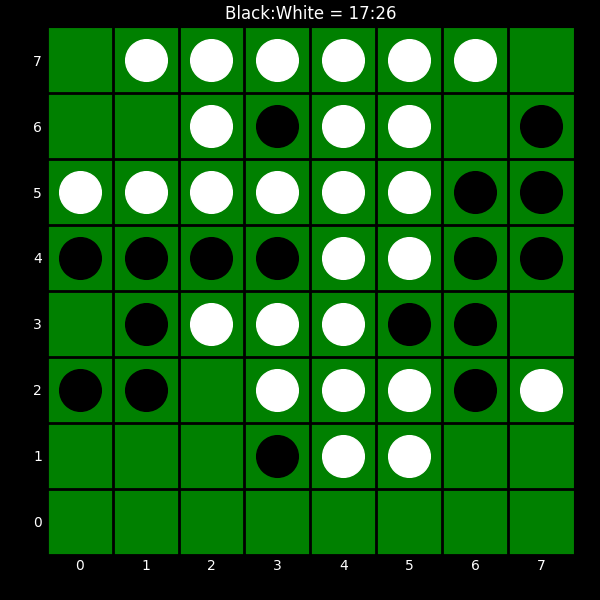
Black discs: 17
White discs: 26